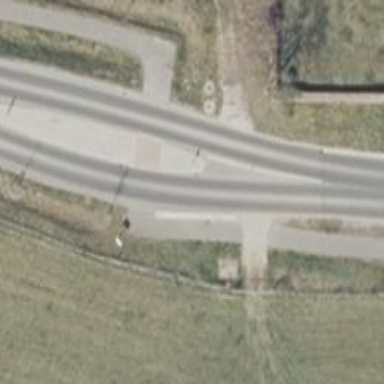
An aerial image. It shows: Asphalt cycleway.